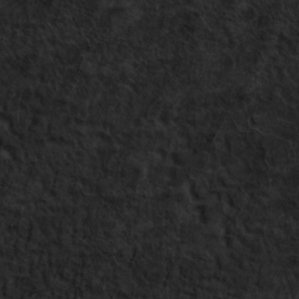
Label: non_frost